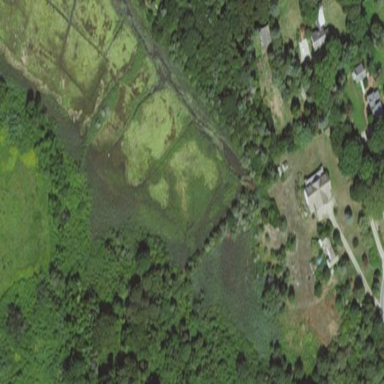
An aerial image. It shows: Beautiful wet meadow natural wetland.